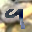
Label: 9